Question: I have installed CUDA 5 toolkit (32 and 64 bit as that seemed to work) and have made a CUDA runtime project in VS 2010, it compiles fine and runs but I get a red line under the call to the CUDA function.
It isn't a massive deal but it is a little annoying, is there any way to remove this? I'm guessing it is some project setting or some such but I have no idea and neither does Google.
I have attached a screenshot so you know what I am talking about.
Thanks for reading this, I appreciate it.
Kevin

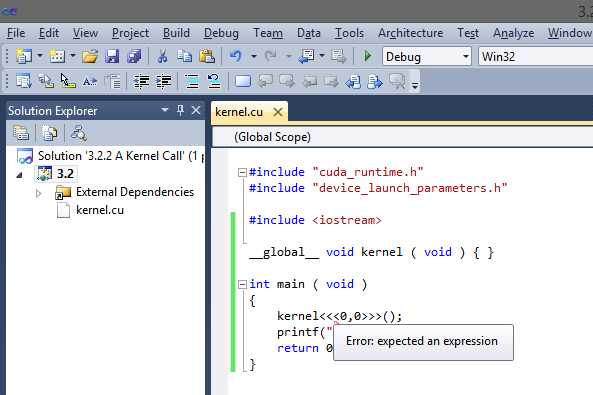
Answer: From a combination of the answers above (thank you) I have the answer to this question just in case anyone else stumbles upon it.
Basically this is not a compile error, or even an error at all. It is a problem with intellisense and from what I can see, nothing can be done about it, just have to live with it, or hope that one day they add a little more support.
The <<< >>> is the problem and is not correct C++ syntax according to intellisense which favours the C++ compiler. However that code it compiled by the CUDA compiler which intellisense couldn't give a damn about.
I could probably go into more depth about it but read the above comments and search this site as suggested and you will understand.